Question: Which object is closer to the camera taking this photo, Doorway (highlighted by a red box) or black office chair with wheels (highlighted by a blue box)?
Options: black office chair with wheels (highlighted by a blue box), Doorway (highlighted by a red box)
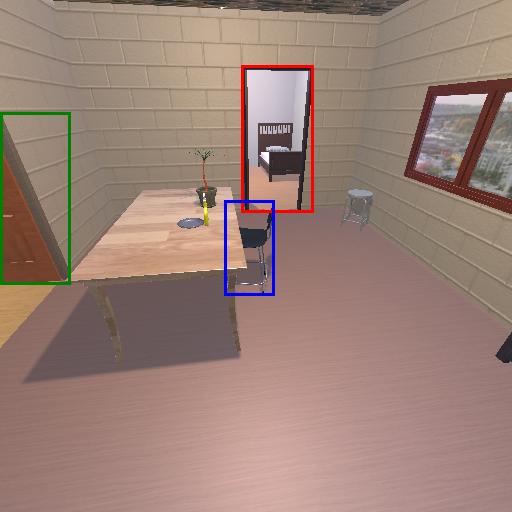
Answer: black office chair with wheels (highlighted by a blue box)